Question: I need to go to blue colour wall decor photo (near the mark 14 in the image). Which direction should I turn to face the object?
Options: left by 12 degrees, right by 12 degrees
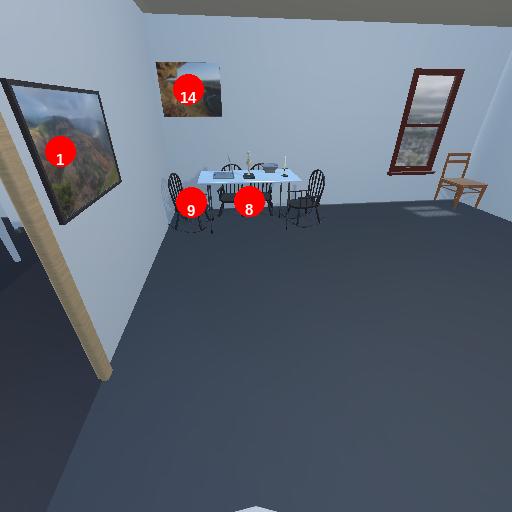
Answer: left by 12 degrees